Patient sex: M
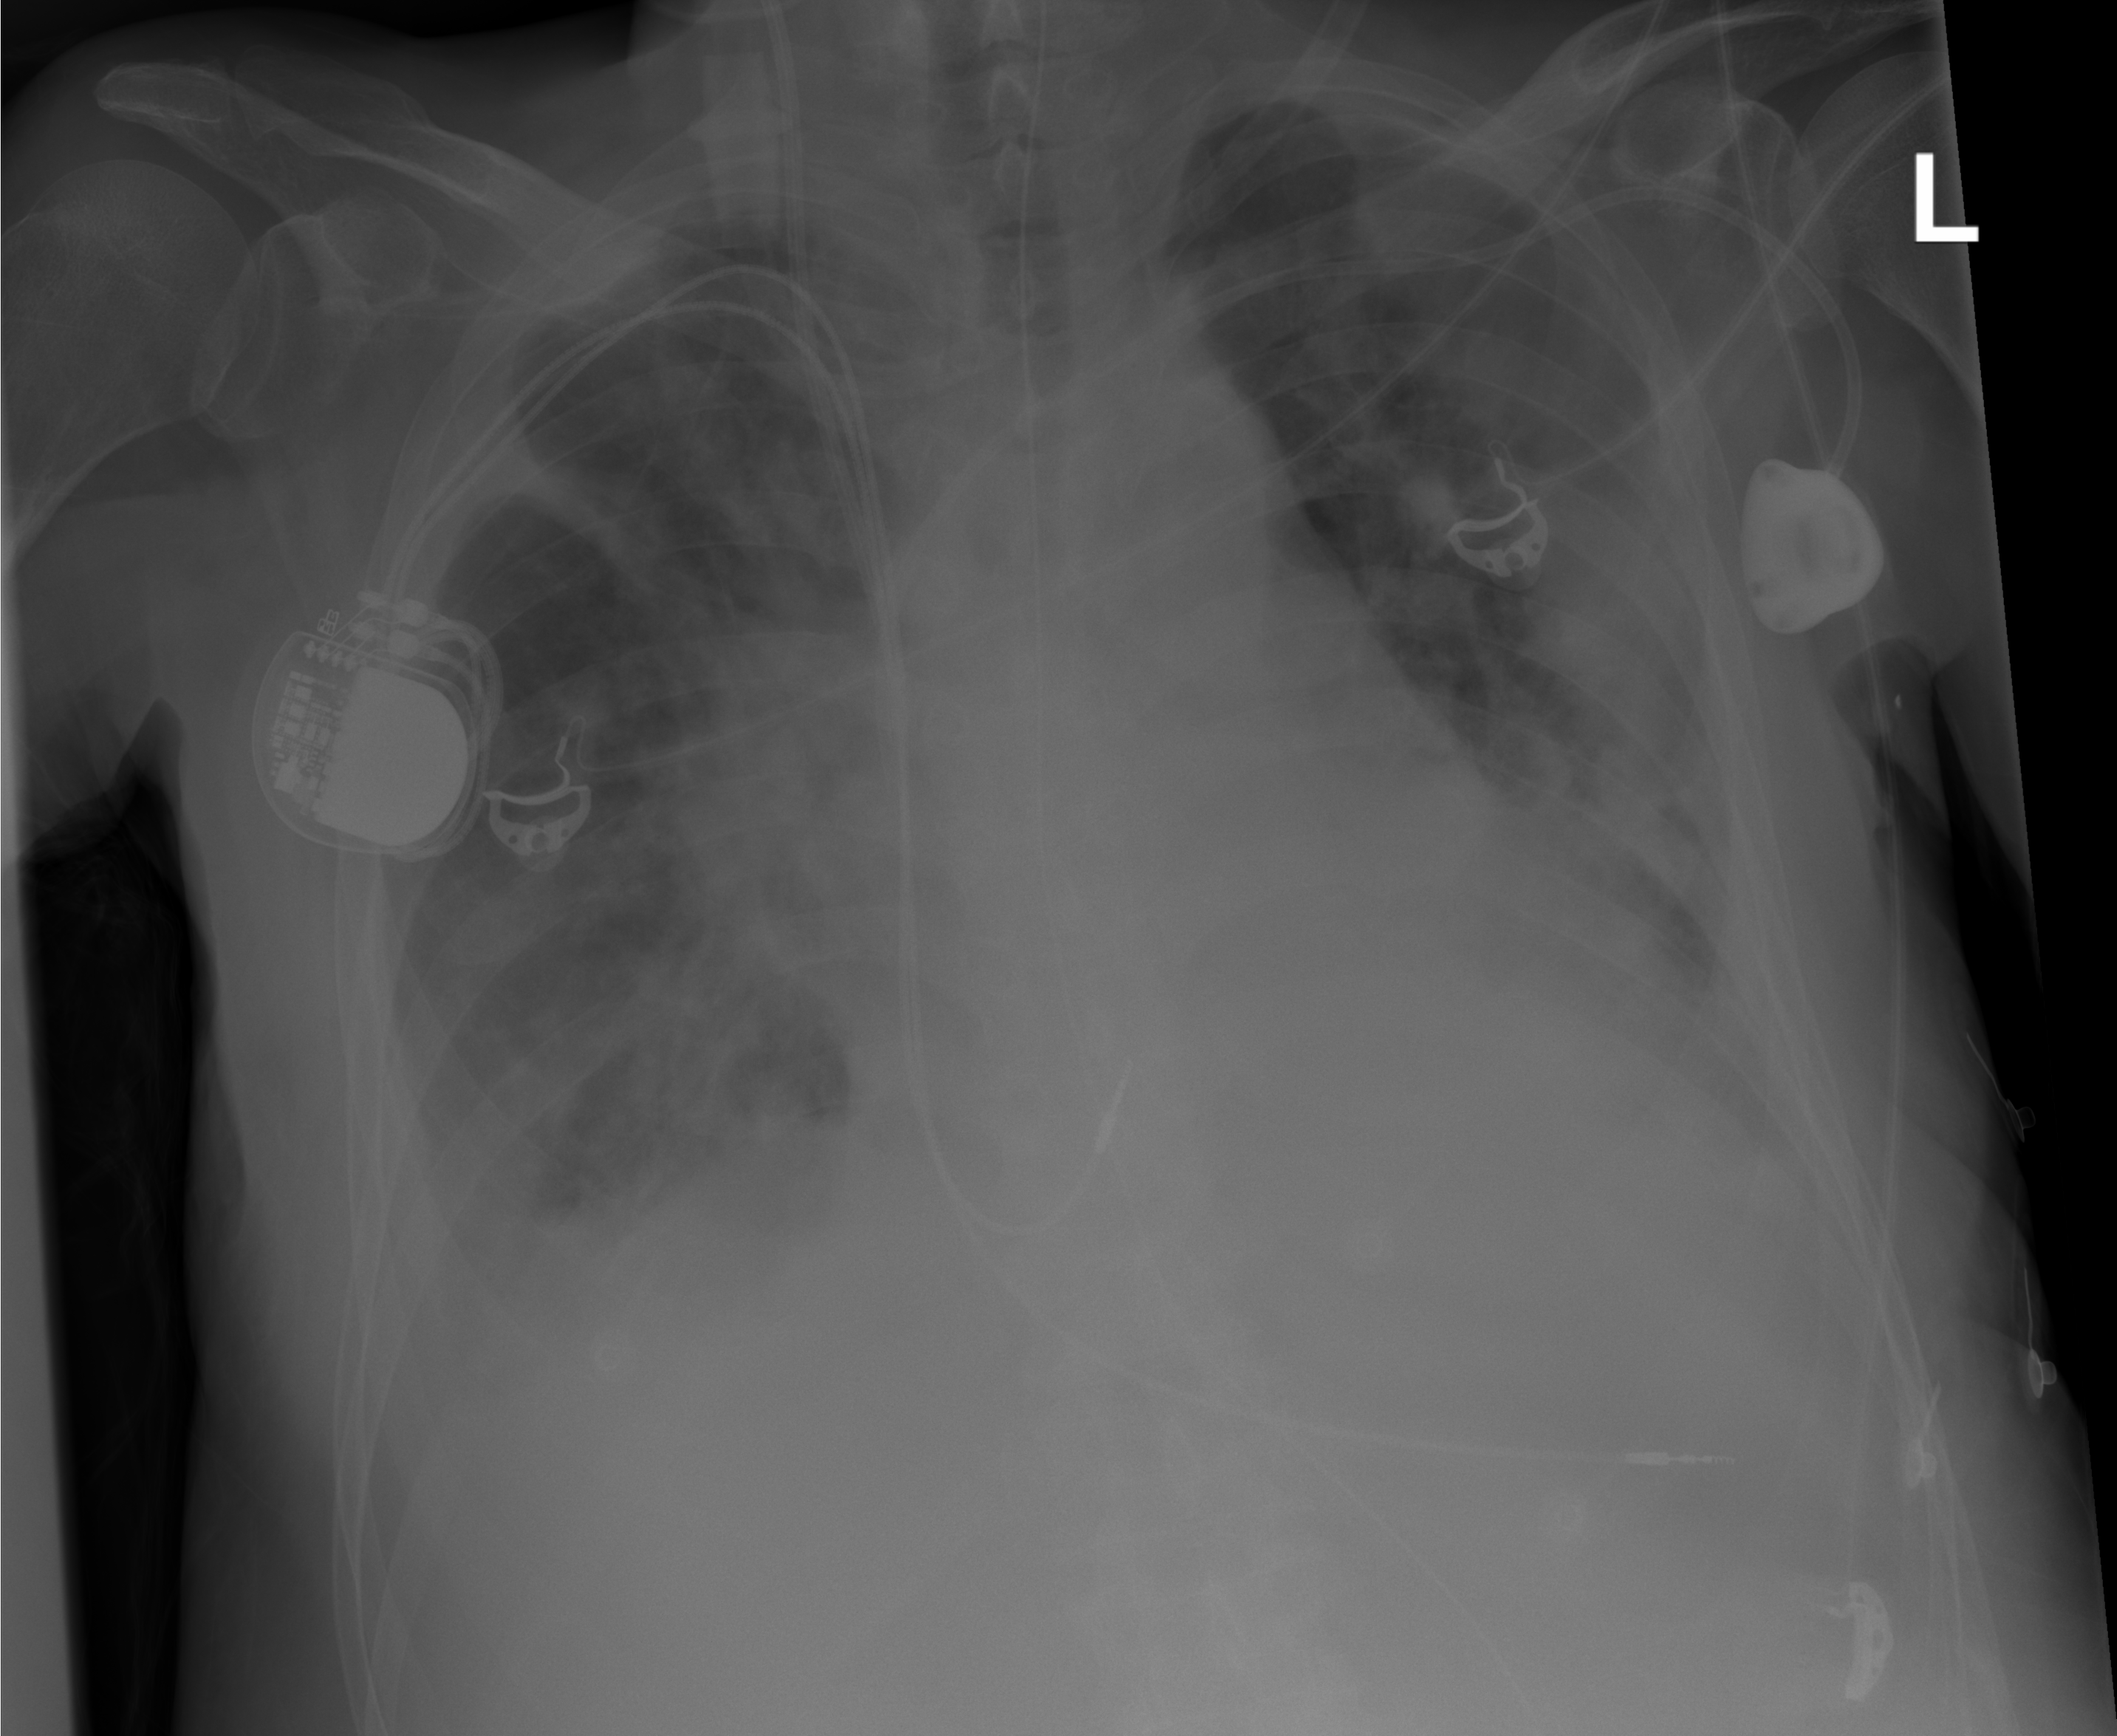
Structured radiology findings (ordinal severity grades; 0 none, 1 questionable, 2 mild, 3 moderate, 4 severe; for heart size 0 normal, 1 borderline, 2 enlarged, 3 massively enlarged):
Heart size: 2
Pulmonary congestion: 3
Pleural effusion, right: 2
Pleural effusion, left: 2
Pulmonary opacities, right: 3
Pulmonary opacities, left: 3
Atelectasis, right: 2
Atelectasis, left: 2